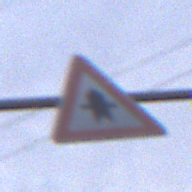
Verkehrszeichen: Vorfahrt
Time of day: SunriseSunset
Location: Outdoor (Urban)
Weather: PartlyCloudy
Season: NotSpecified
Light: Natural